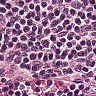
Metastatic tissue present: no